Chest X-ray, PA view. Patient: 36 years old, sex F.
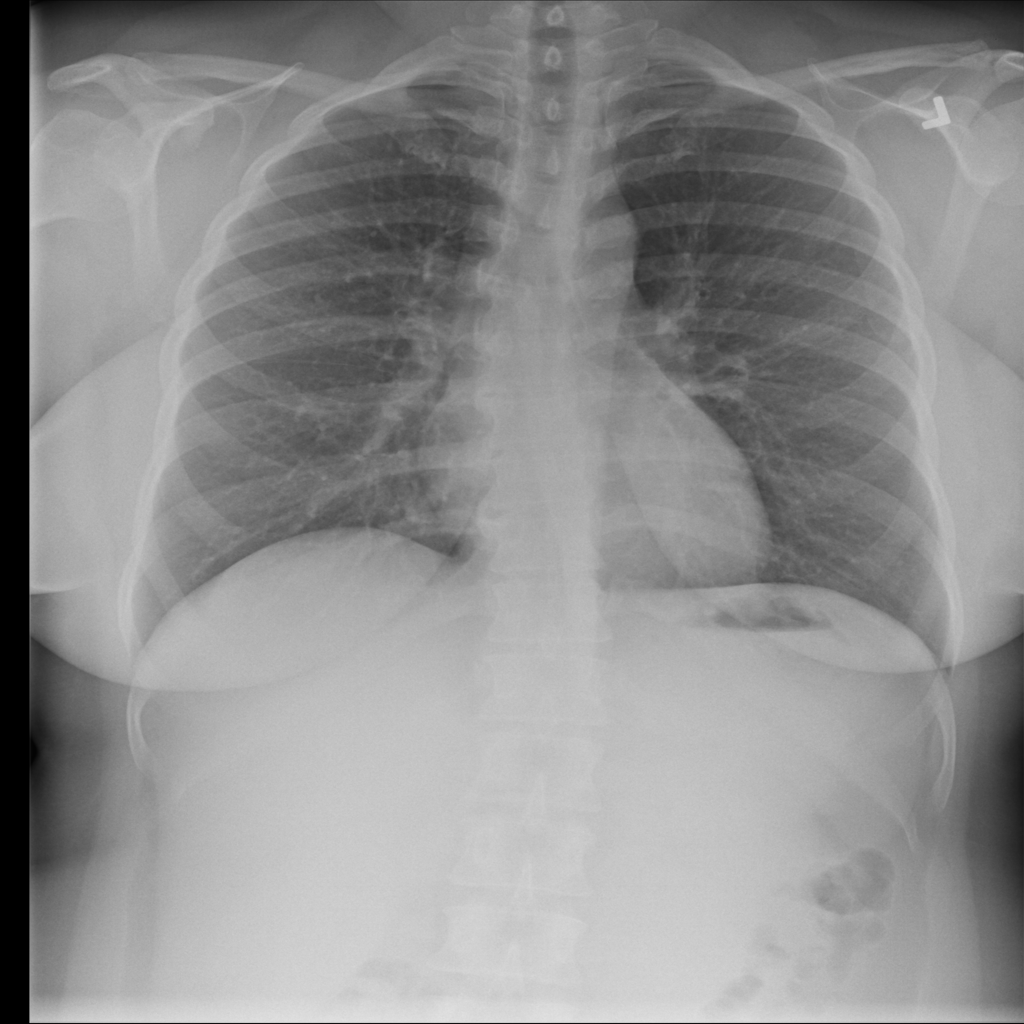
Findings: No Finding